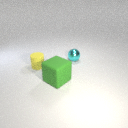
small cyan metal sphere to the right of small yellow rubber cylinder